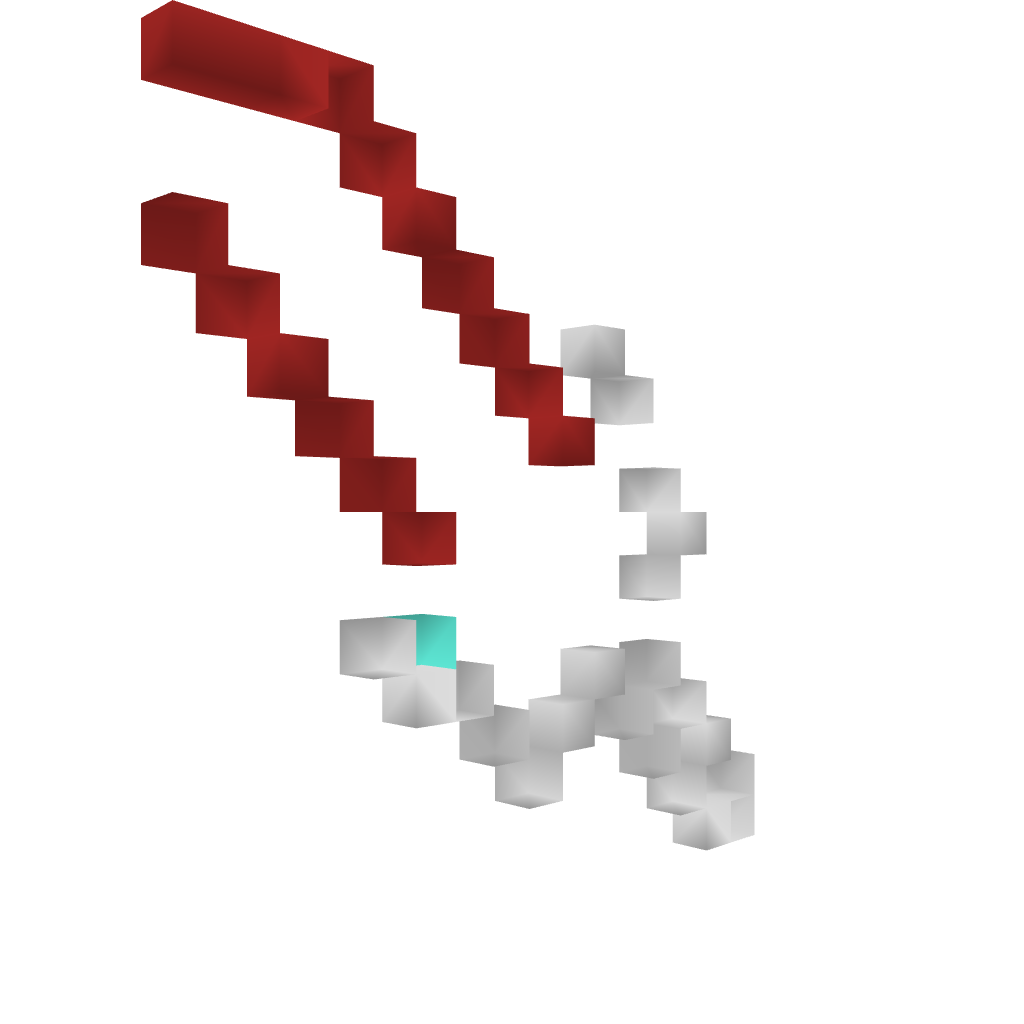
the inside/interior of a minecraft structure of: Angel Sword